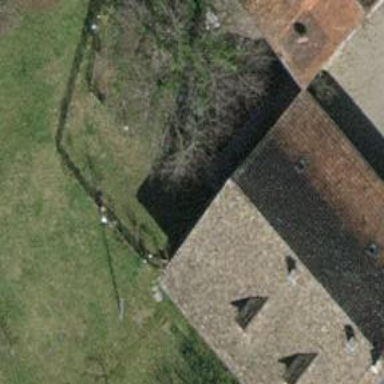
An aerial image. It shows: Building with tiled roof.